Field crop: maize
Growth stage: 2
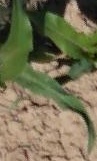
Species: maize